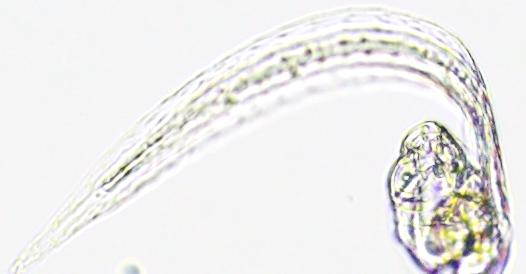
Label: Zooplankton